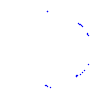
Particle: kaon